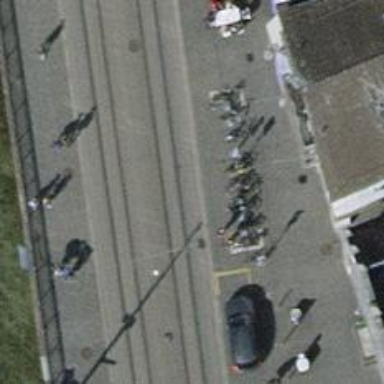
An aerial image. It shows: Bicycle parking area with stands.